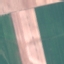
Land use / land cover: AnnualCrop